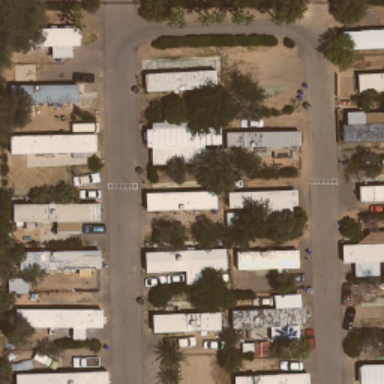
Many mobile homes arranged in lines in the mobile home park .